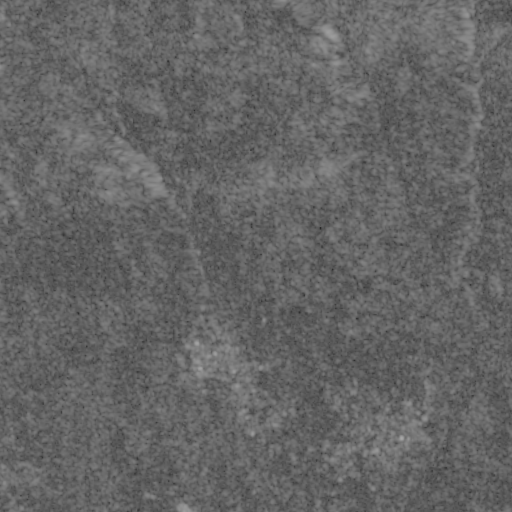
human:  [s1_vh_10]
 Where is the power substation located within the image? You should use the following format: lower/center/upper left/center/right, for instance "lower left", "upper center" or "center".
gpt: The power substation is located in the lower left of the image.
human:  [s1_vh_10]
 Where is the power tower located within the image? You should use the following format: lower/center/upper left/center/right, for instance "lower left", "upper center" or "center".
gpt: The power tower is located in the lower of the image.
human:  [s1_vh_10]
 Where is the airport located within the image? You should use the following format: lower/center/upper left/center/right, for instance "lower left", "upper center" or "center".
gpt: There is no airport in the image.

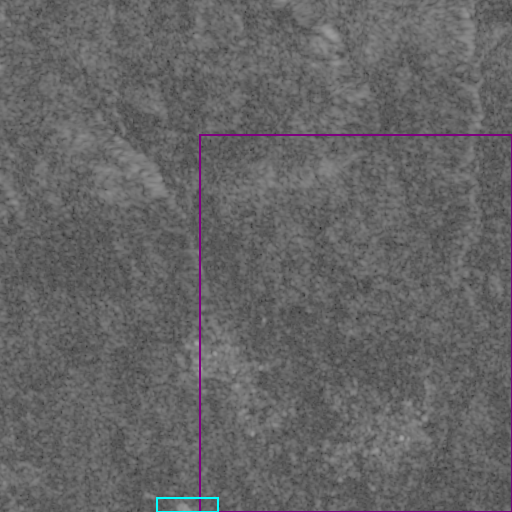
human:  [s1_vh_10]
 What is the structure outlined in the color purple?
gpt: The structure outlined in purple is a crop field.
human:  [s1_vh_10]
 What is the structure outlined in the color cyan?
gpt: The structure outlined in cyan is a power substation.
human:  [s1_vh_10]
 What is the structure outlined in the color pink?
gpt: There is no pink outline.